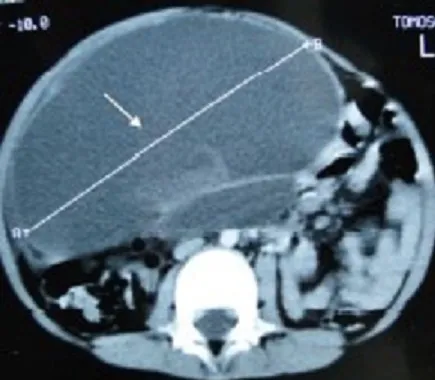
CT scan of abdomen and pelvis showing a large, cystic well defined lesion displacing the bowel anteriorly, it was multiseptated with dense content.
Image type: radiology (ct)